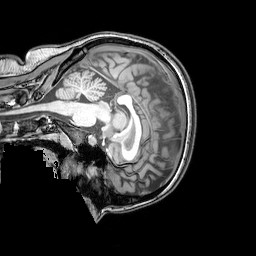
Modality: T1w
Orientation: sagittal
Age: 24
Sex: female
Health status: healthy
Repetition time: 0.081 s
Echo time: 0.037 s